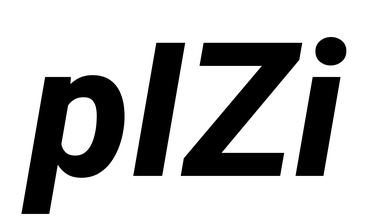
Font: Roboto-Italic_ExtraBold_Italic